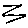
Label: zigzag